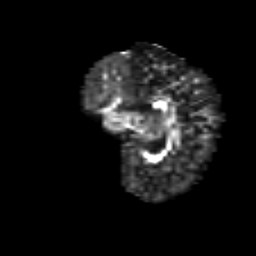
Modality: FA
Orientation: sagittal
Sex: female
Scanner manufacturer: siemens
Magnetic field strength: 3 T
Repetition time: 5 s
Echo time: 0.071 s